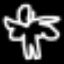
Label: angel